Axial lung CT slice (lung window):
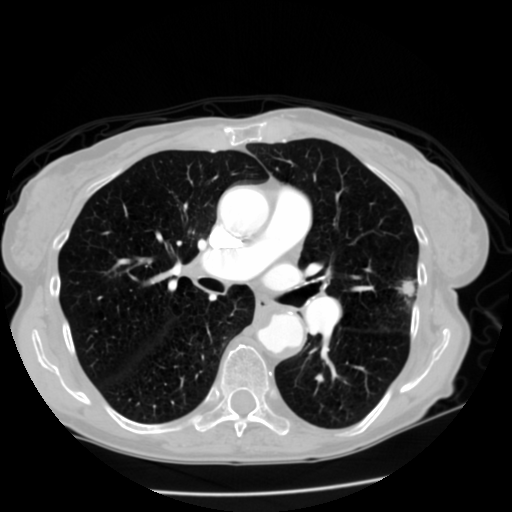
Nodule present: yes
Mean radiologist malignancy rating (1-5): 4